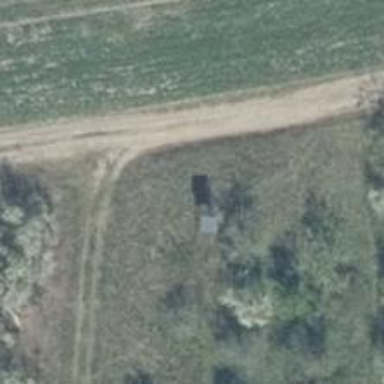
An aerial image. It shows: Hunting stand.